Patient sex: M
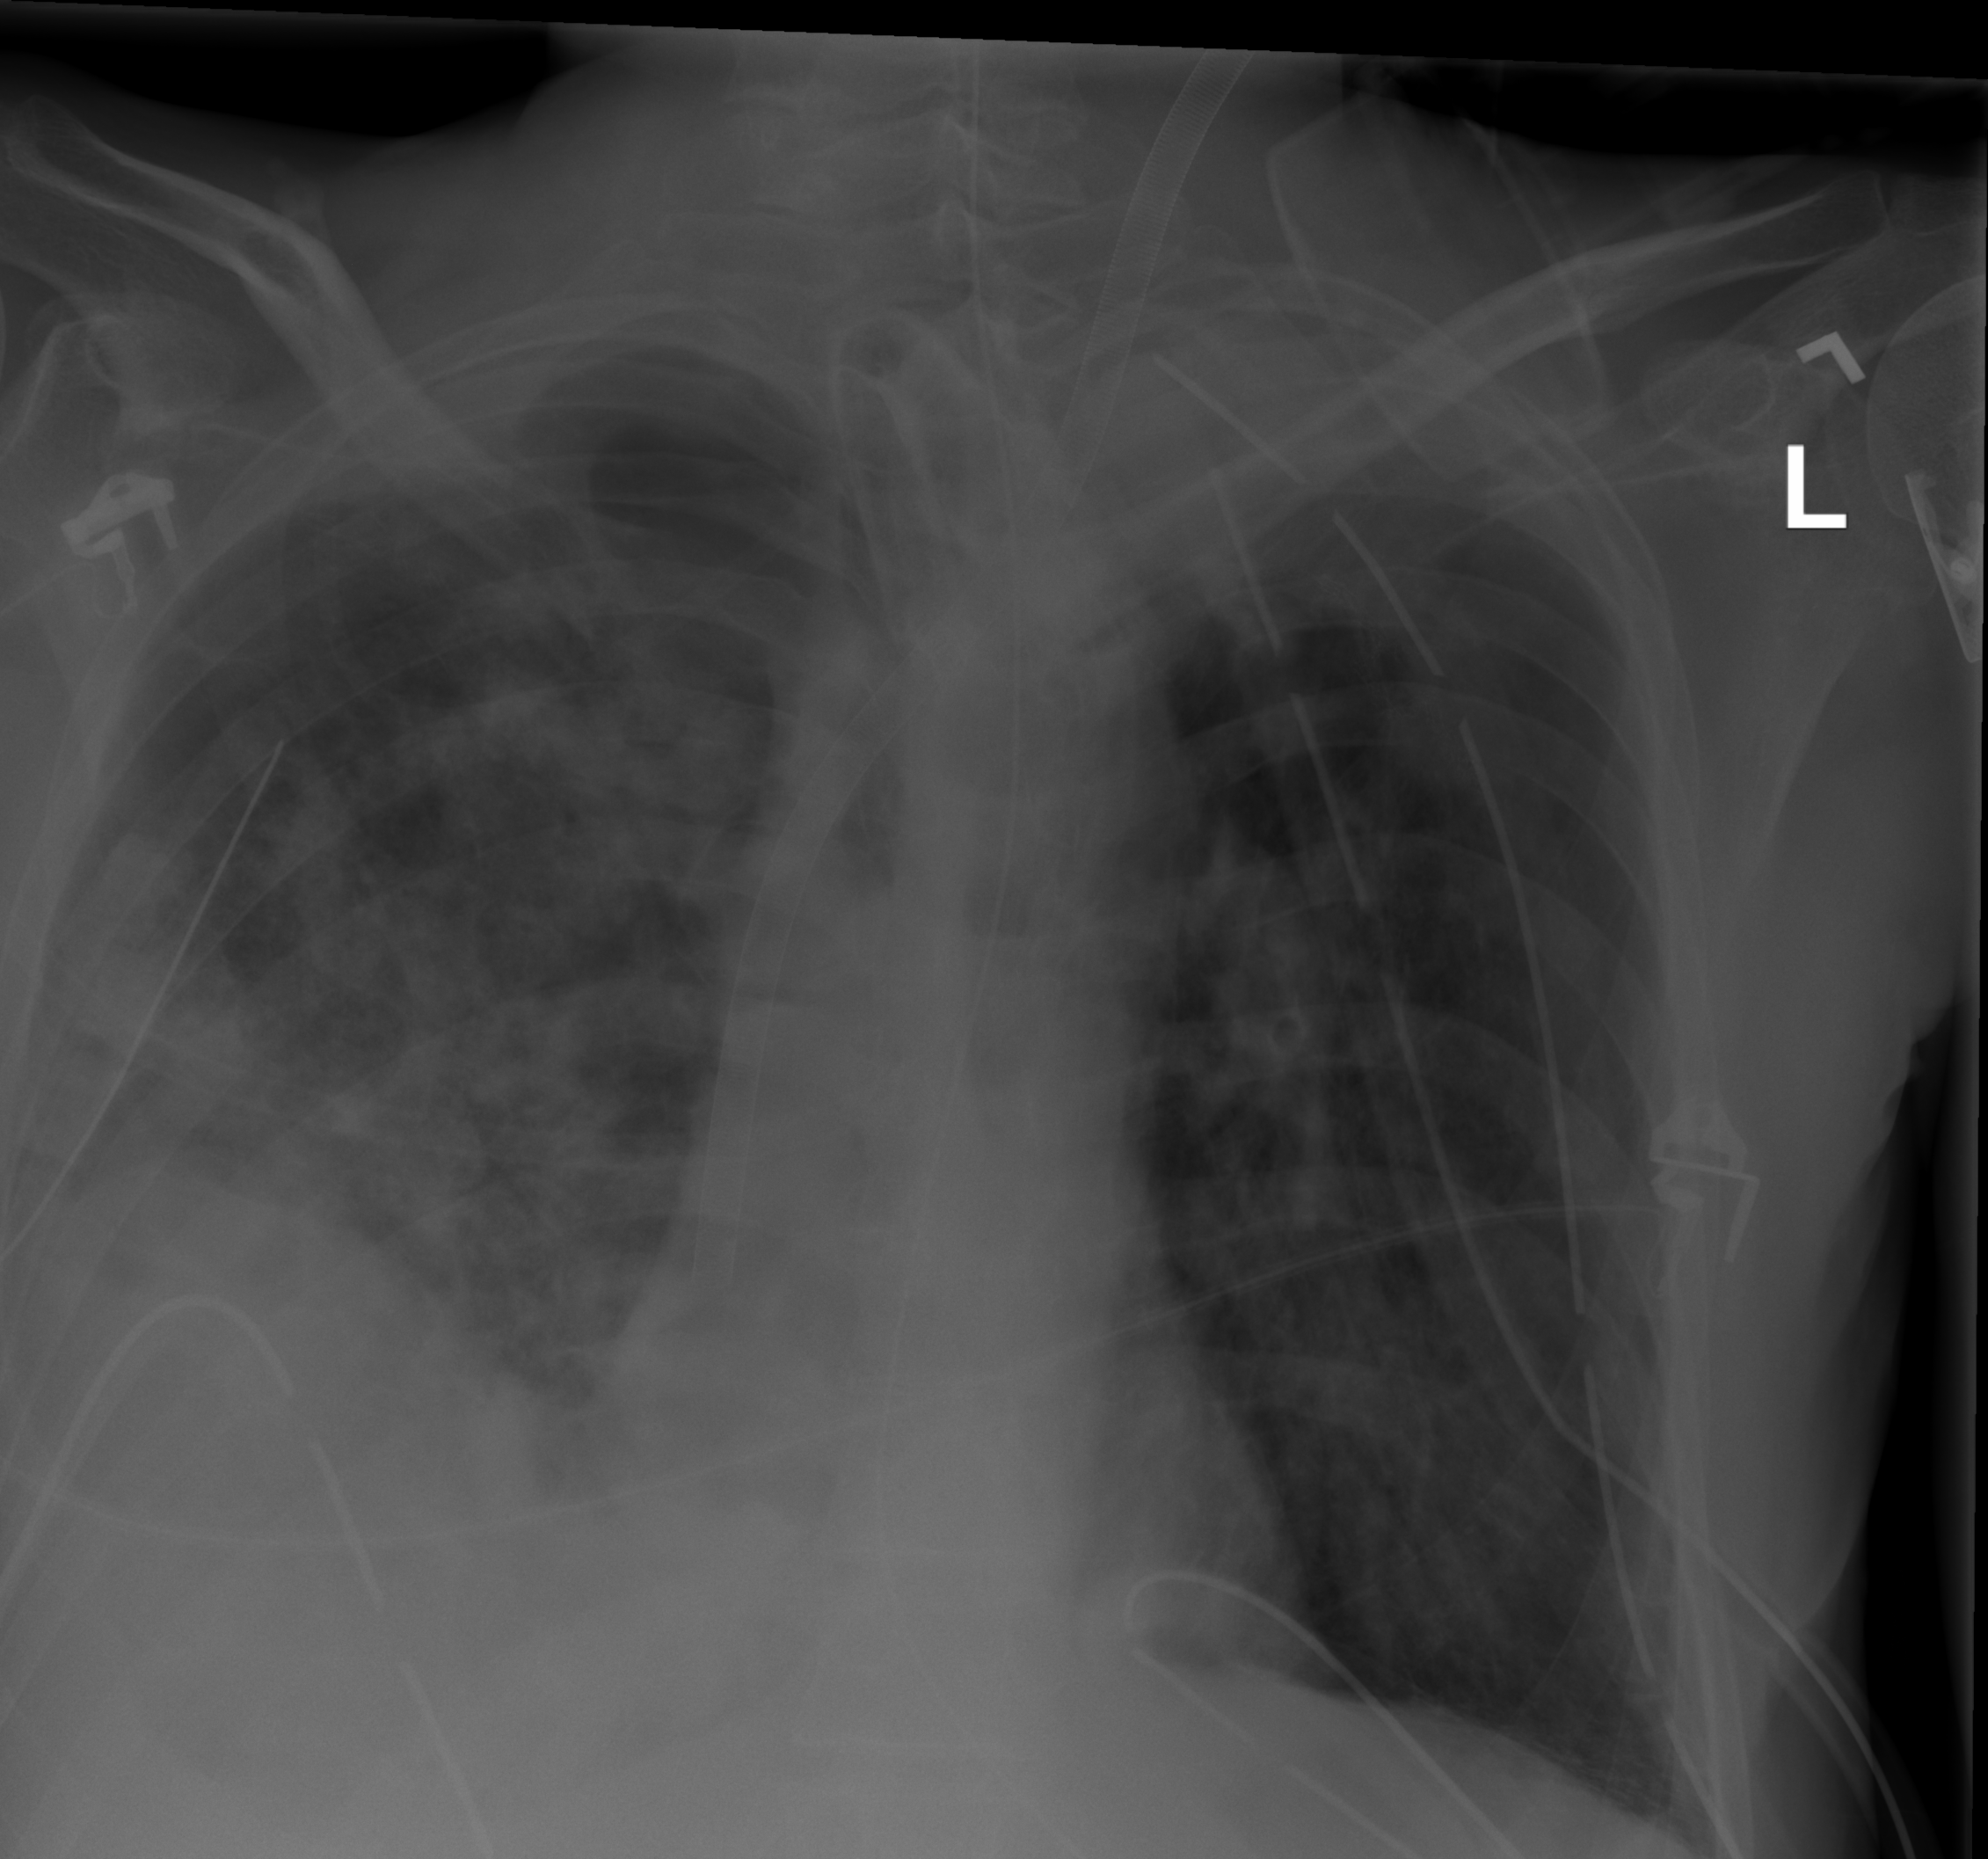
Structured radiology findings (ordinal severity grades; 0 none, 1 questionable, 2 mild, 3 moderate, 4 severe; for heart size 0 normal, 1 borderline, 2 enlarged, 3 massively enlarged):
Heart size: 0
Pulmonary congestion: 0
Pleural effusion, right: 2
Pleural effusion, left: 0
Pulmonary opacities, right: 3
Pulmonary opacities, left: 0
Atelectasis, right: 2
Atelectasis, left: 2